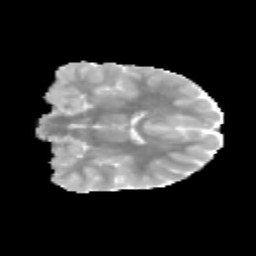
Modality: MD
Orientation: coronal
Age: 12
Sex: male
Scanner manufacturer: siemens
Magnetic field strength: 3 T
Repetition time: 3.8 s
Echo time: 0.07 s